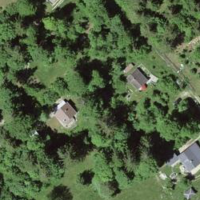
EUNIS habitat code: 41
Species observed at this site:
Lathyrus vernus
Cardamine heptaphylla
Dactylorhiza maculata
Sambucus racemosa
Petasites albus